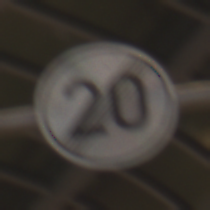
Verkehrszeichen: EndeGeschwindigkeit20
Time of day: NotSpecified
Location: Indoor (Urban)
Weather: NotSpecified
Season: NotSpecified
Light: Artificial